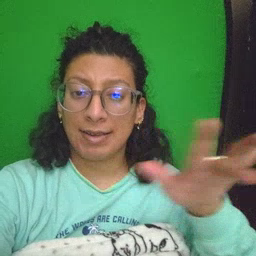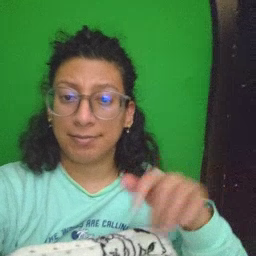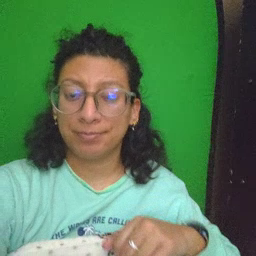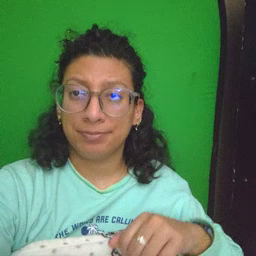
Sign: empty